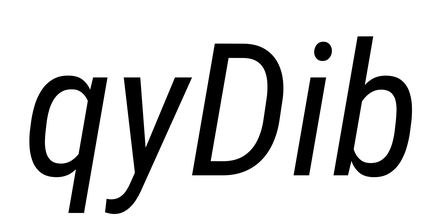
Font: Roboto-Italic_Condensed_Italic